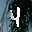
Label: 4